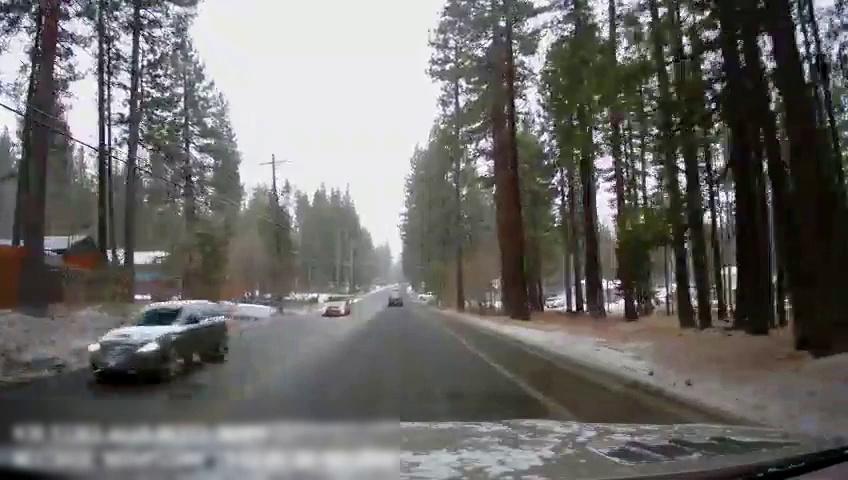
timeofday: Day
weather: Snowy
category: Drivable Space
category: Vehicles | SUV
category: Vehicles | SUV
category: Vehicles | SUV
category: Vehicles | Truck
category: Lanes | Current Lane